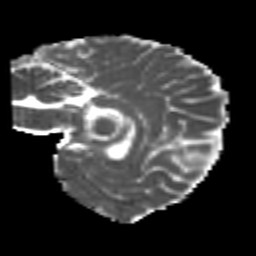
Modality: MD
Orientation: sagittal
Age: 21
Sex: female
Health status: healthy
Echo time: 0.074 s